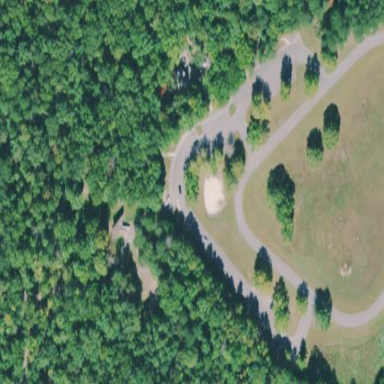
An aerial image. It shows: Parking area with surface designed for trailhead access.